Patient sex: M
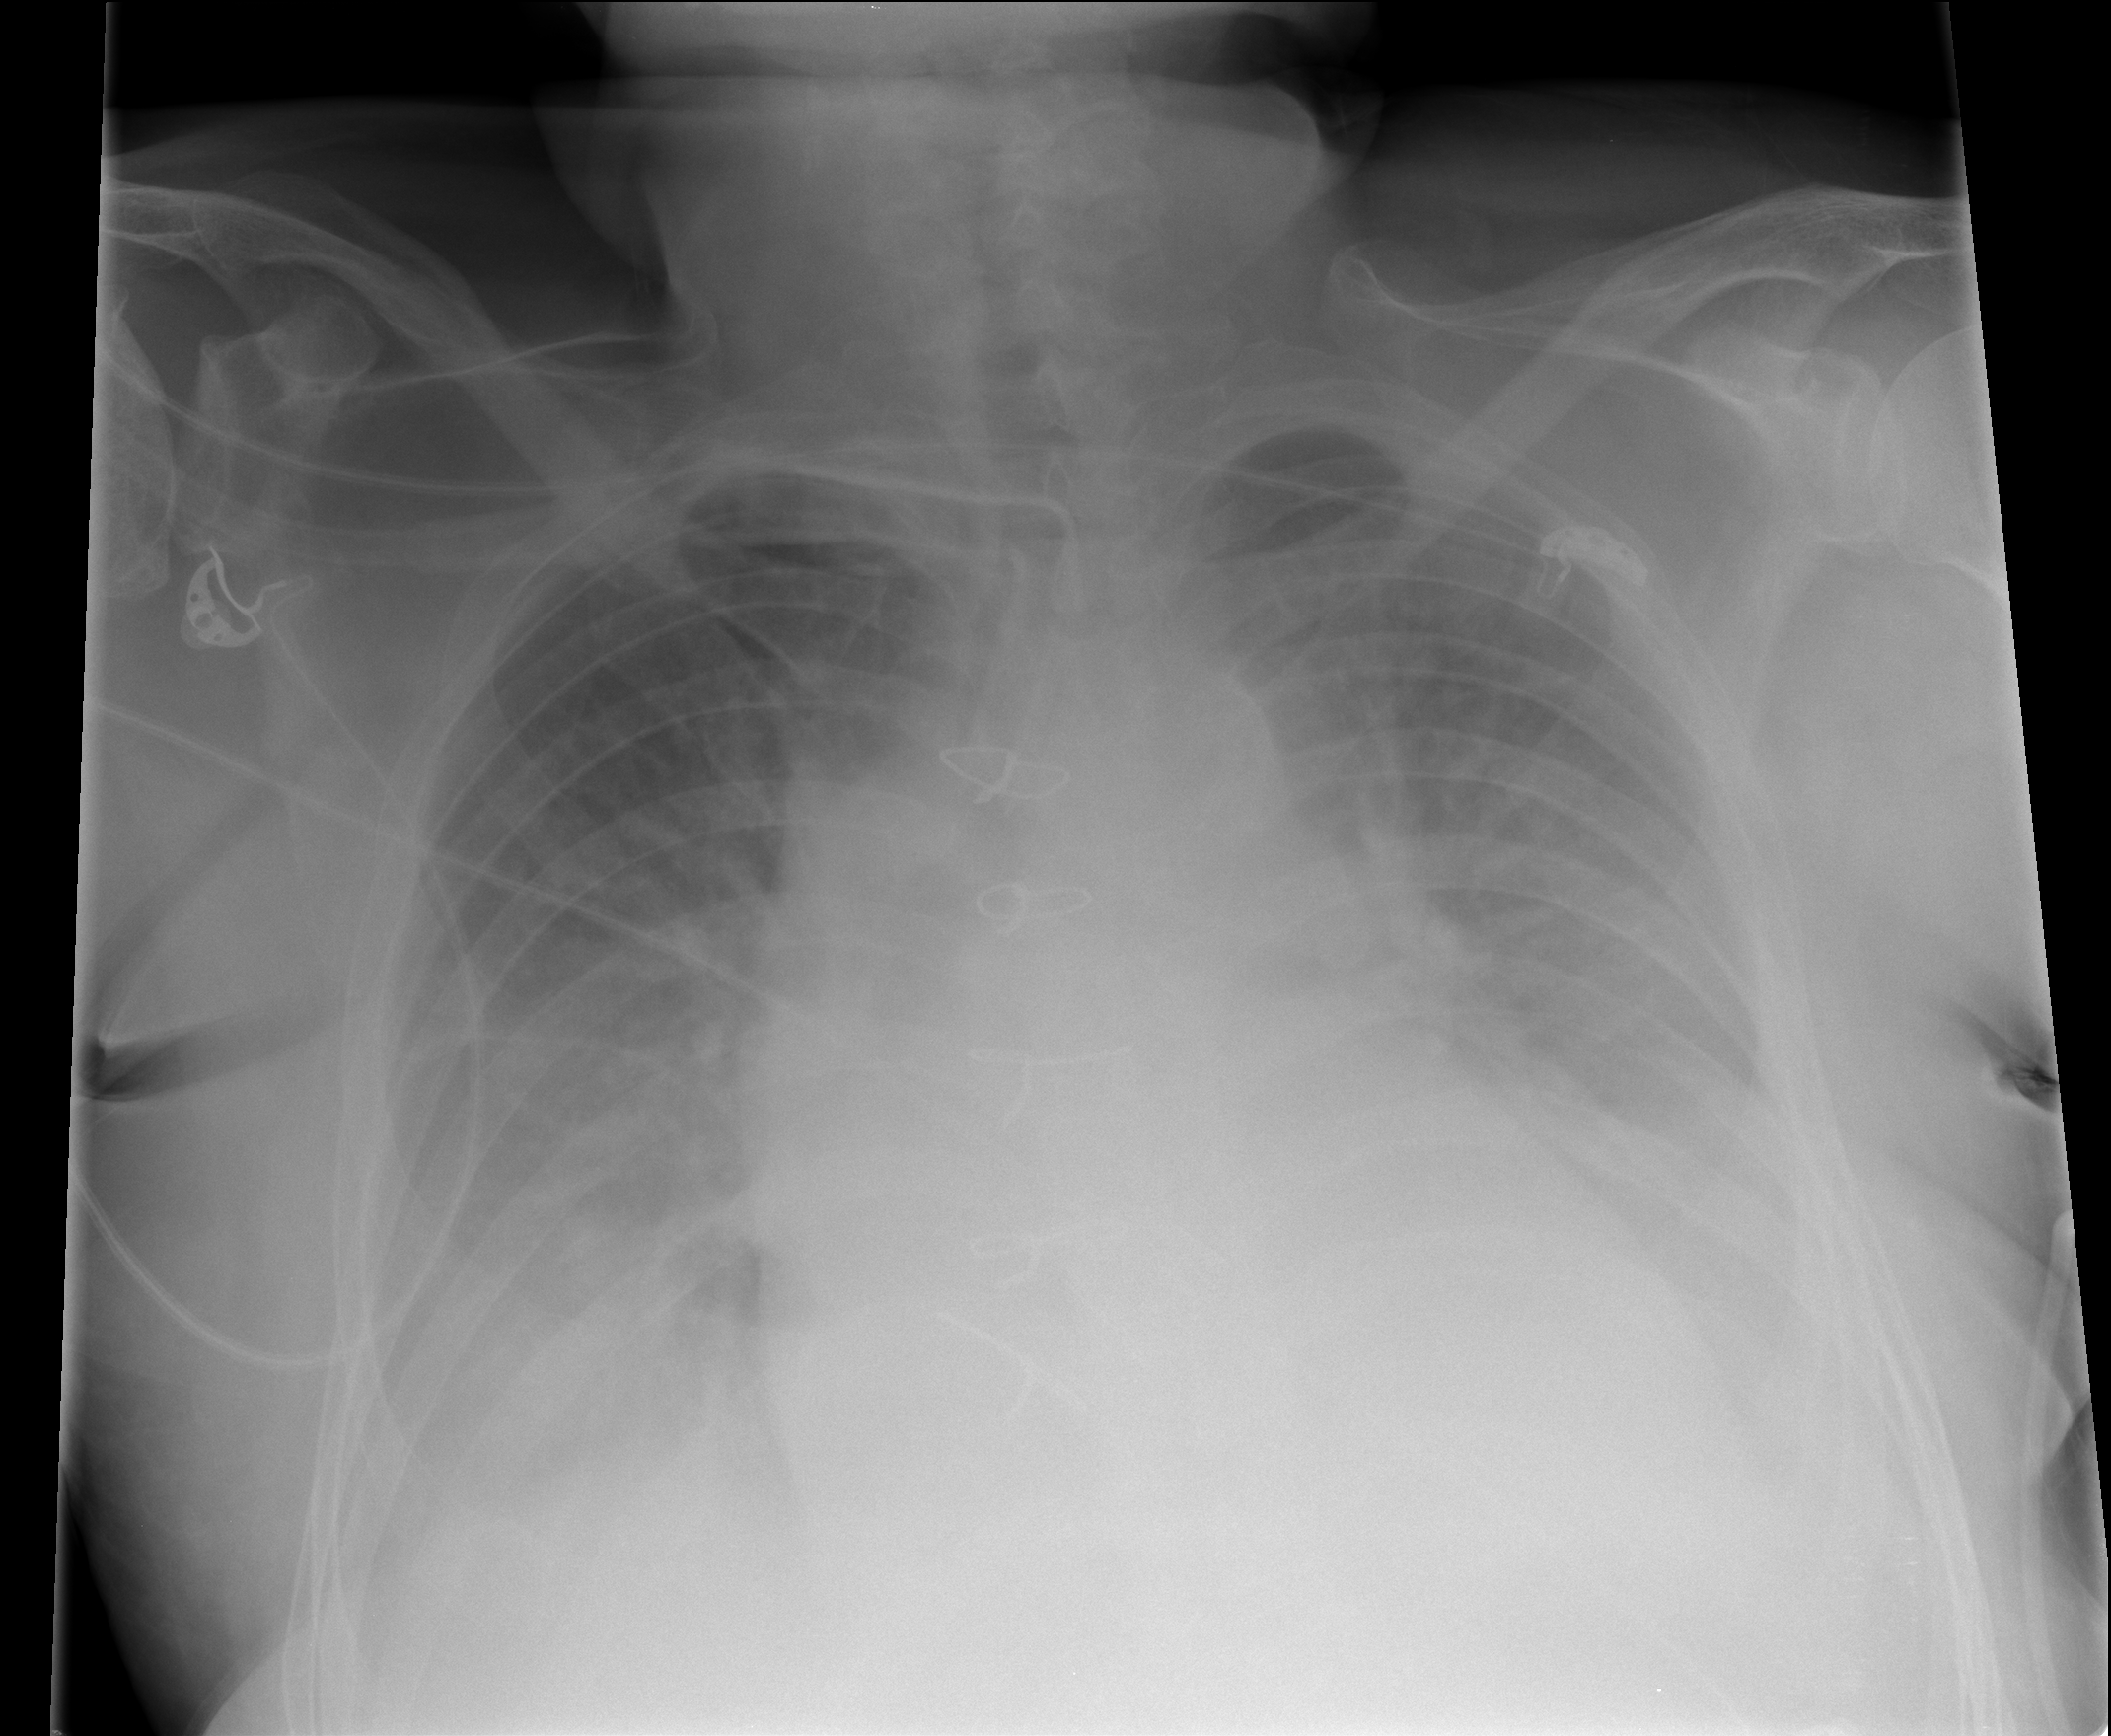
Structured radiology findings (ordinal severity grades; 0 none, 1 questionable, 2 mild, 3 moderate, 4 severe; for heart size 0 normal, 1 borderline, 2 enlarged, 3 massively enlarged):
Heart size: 2
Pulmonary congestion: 2
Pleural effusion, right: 2
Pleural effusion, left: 2
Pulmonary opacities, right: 0
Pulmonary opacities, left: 0
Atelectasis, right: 2
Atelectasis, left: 2